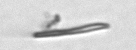
Label: fiber_TAG_external_detritus